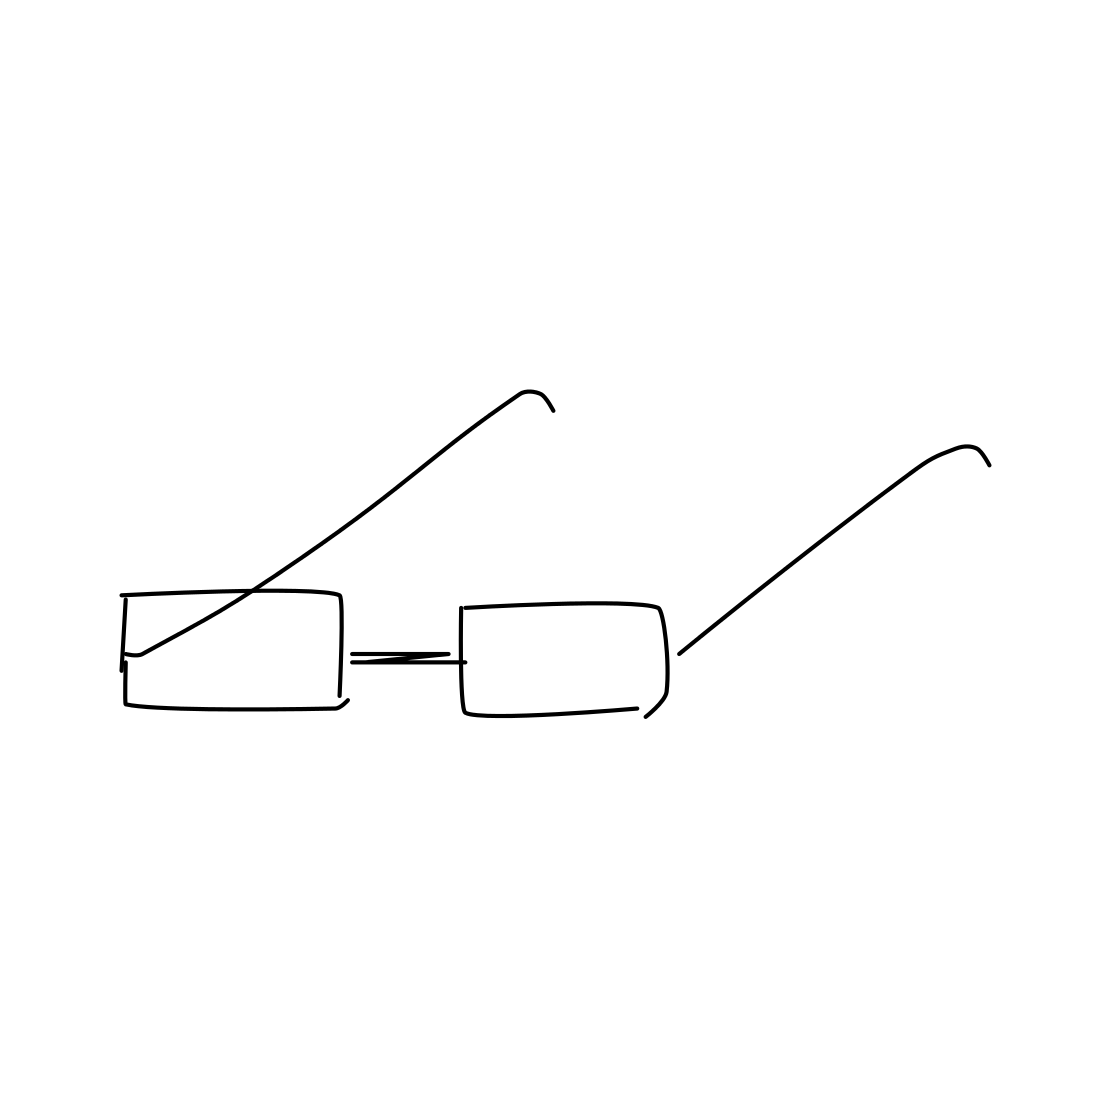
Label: eyeglasses